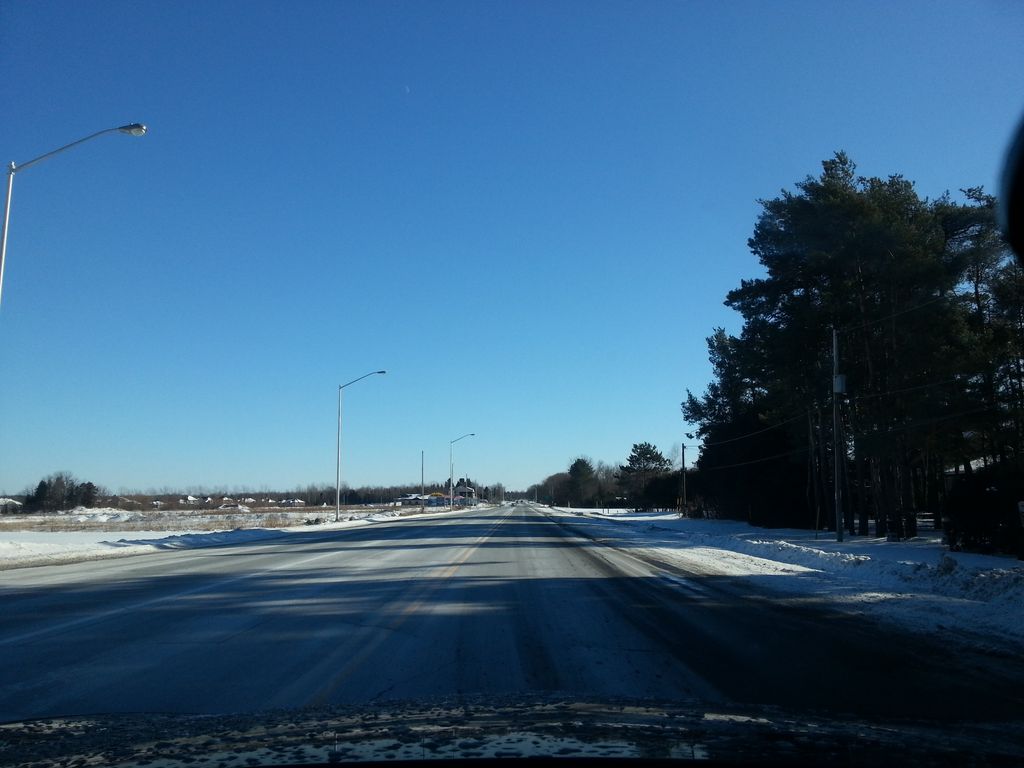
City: ottawa-gatineau